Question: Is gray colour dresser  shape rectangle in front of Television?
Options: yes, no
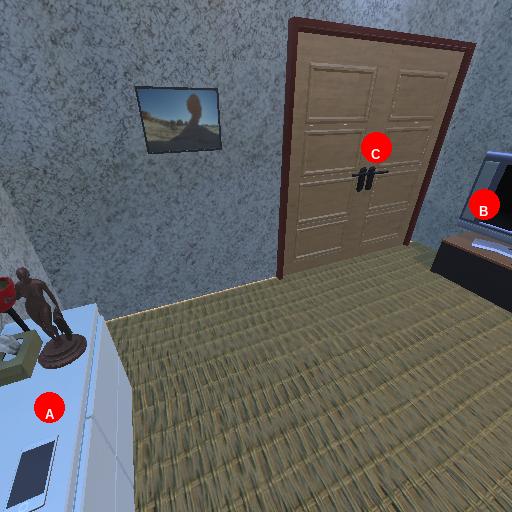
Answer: yes